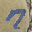
Label: 7